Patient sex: M
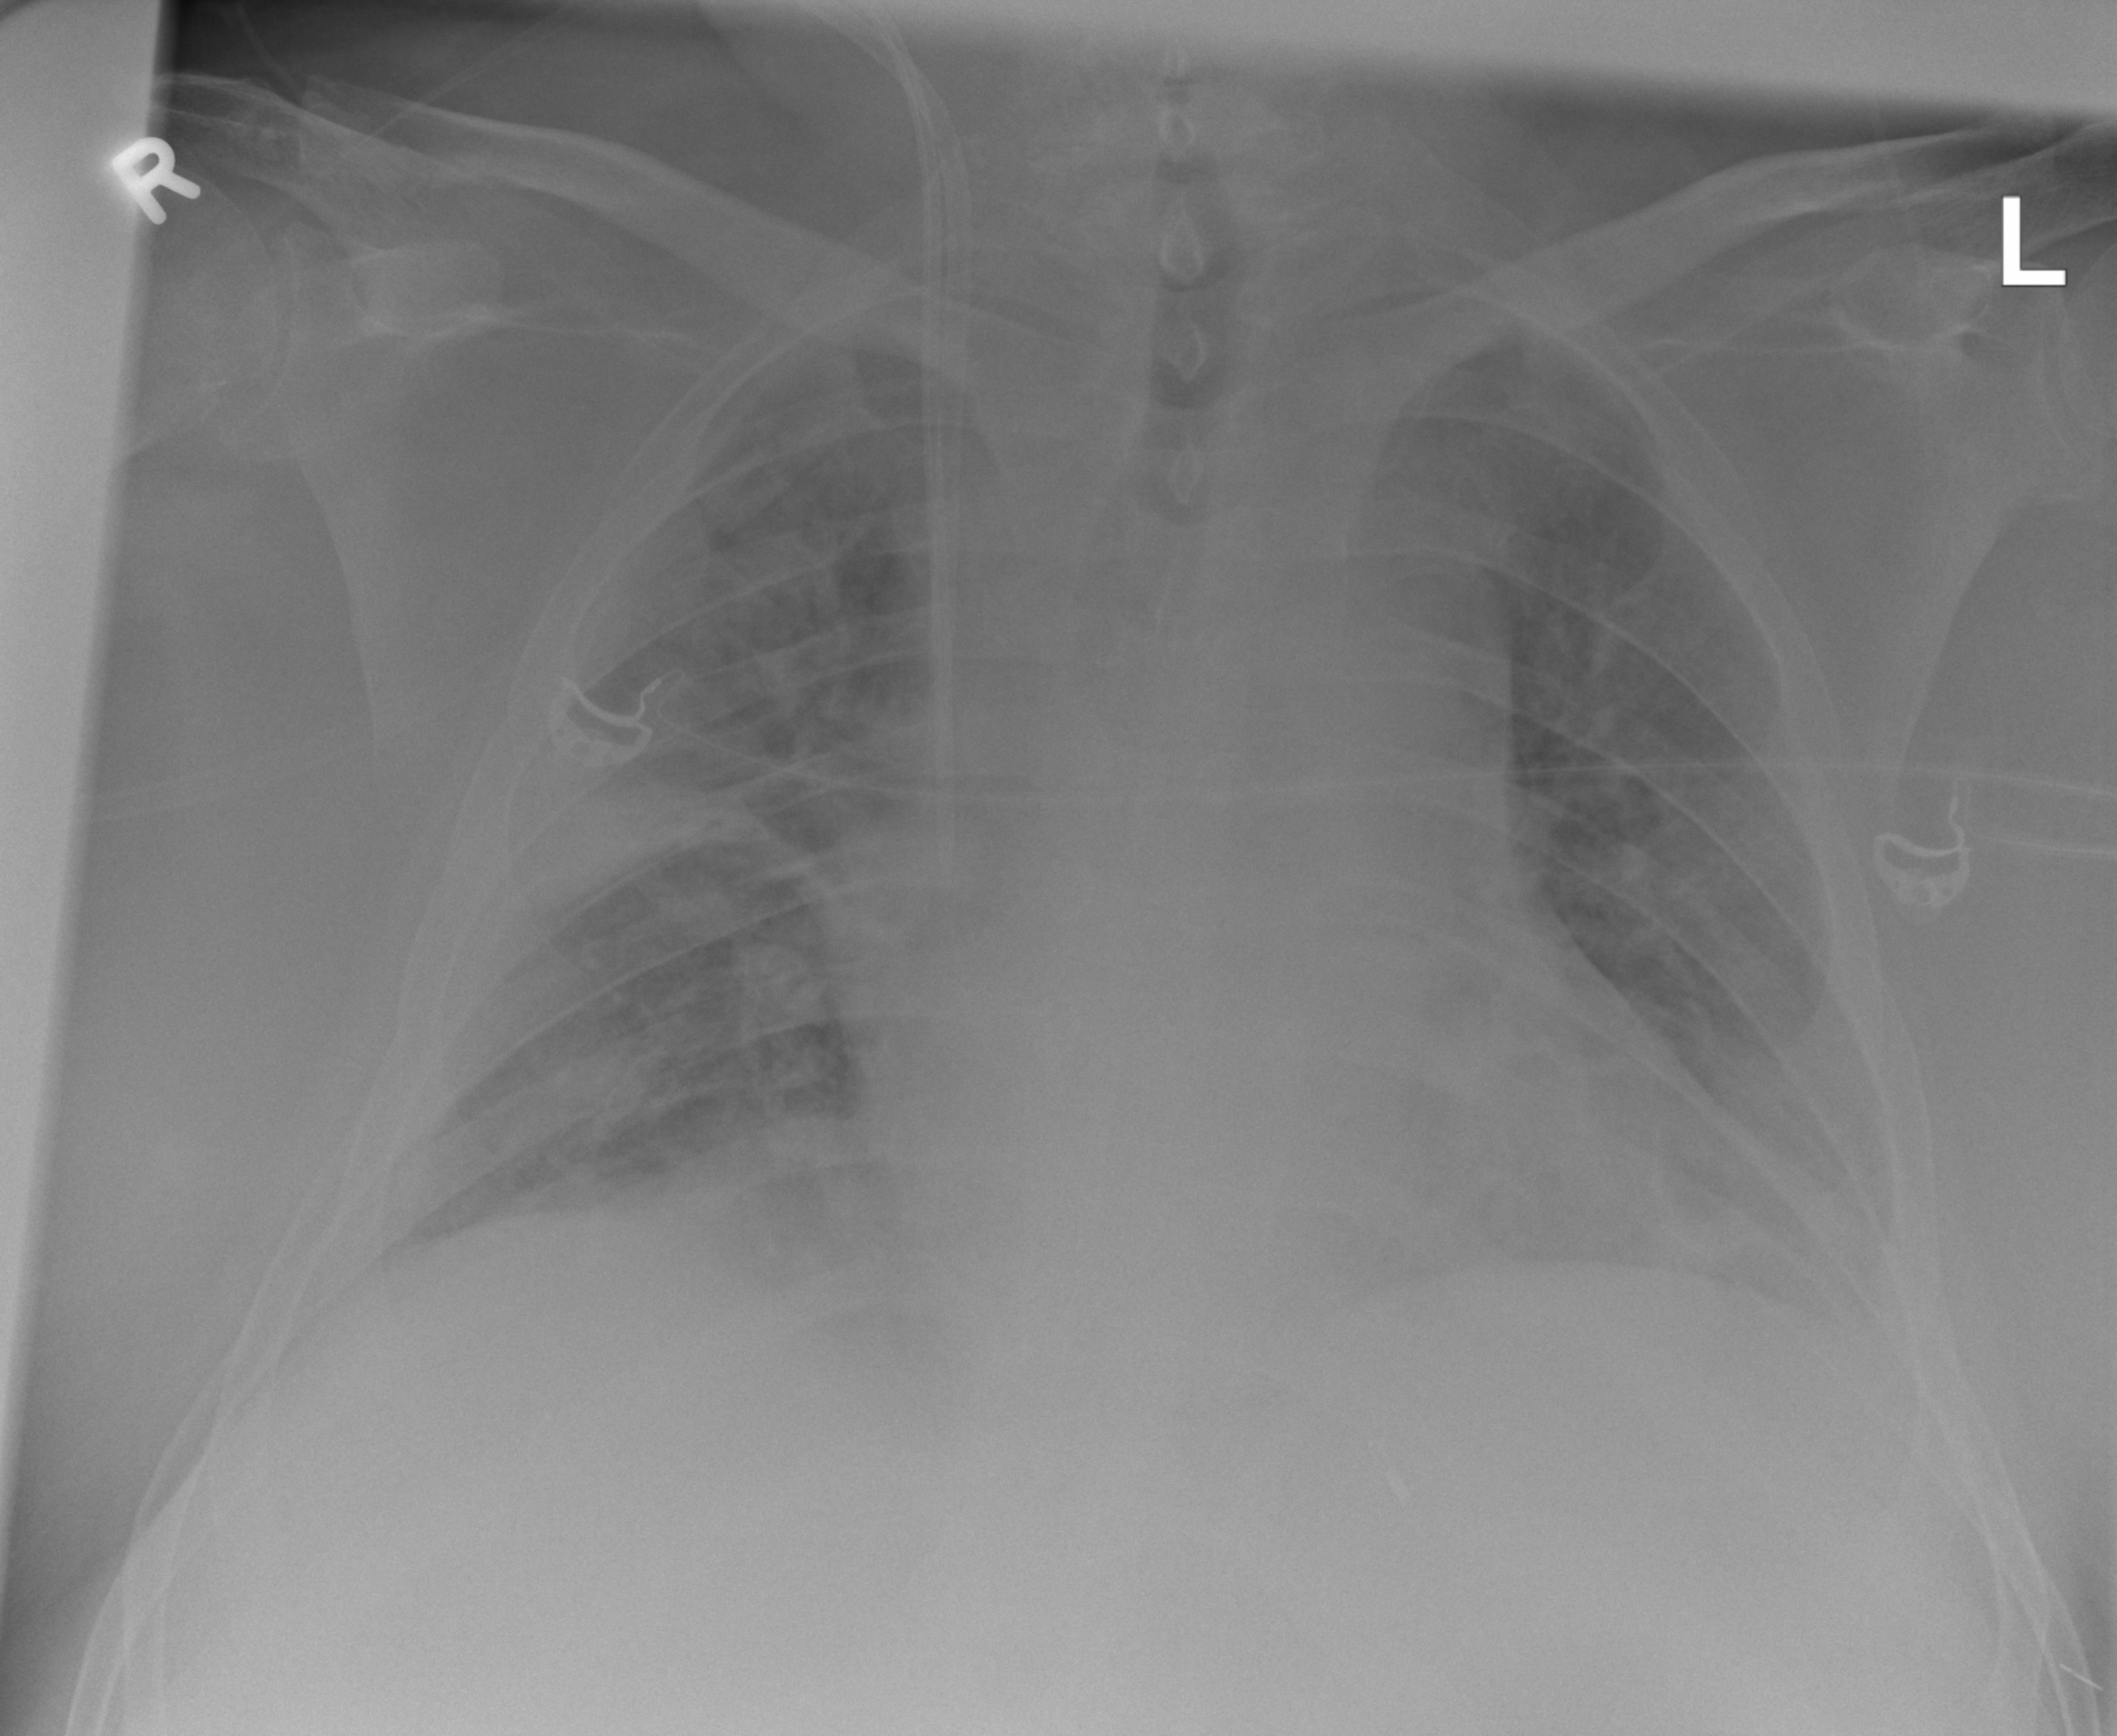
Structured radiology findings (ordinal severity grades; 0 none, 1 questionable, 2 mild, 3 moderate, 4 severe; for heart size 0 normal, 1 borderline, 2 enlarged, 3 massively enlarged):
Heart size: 2
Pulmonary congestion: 2
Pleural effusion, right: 2
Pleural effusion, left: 2
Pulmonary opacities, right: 3
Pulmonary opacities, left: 2
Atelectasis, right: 3
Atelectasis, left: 2